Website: crate-barrel
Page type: account-selection
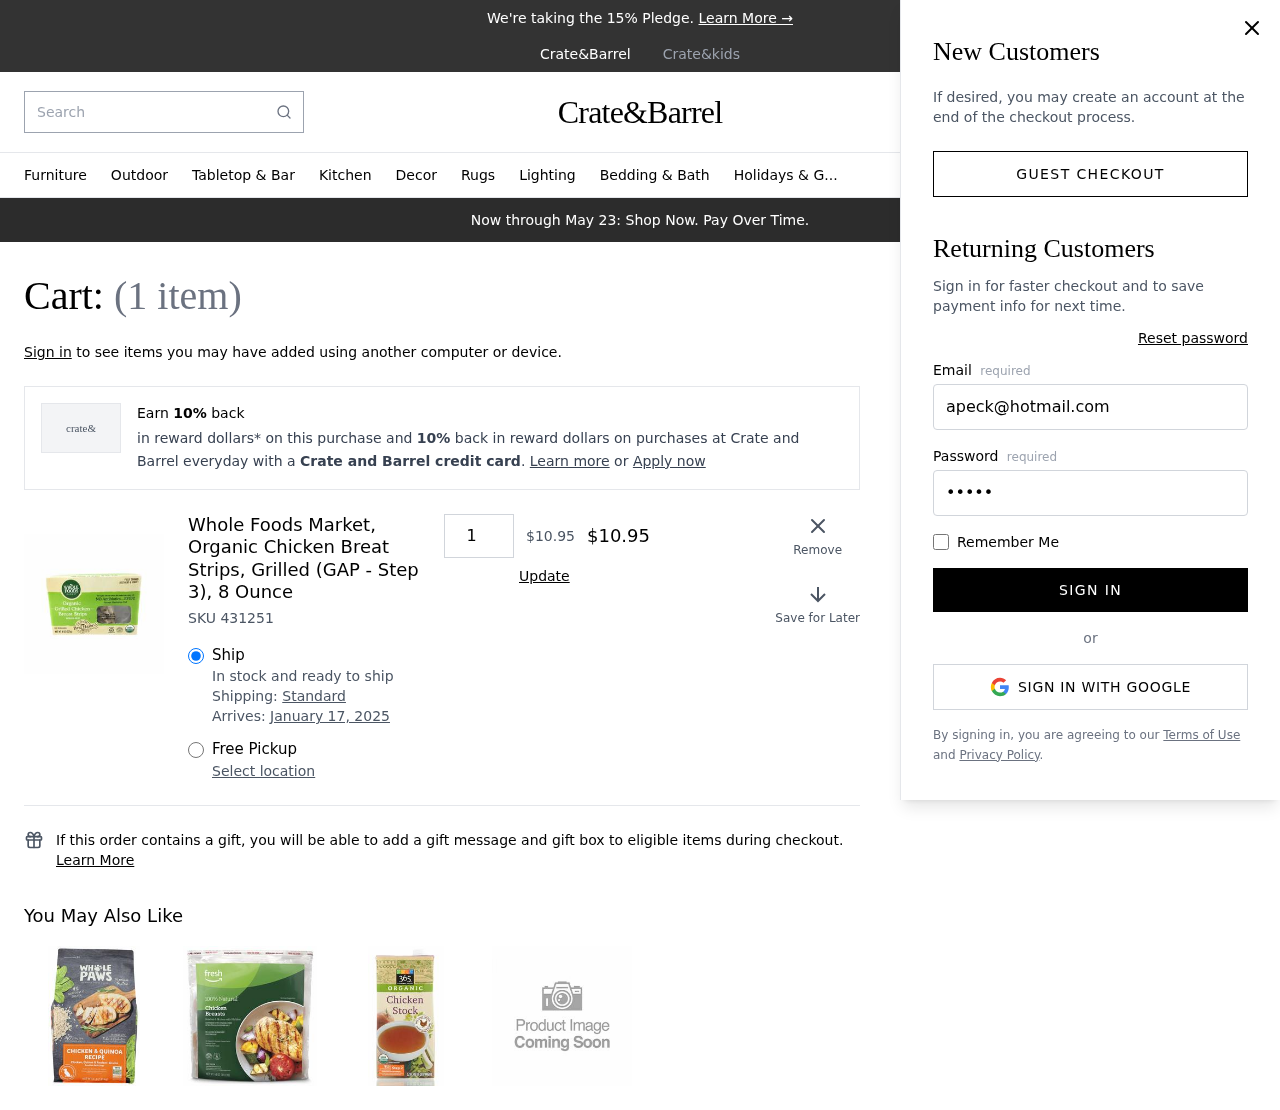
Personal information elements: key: PII_EMAIL
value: apeck@hotmail.com
Product elements: key: PRODUCT1_NAME
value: Whole Foods Market, Organic Chicken Breat Strips, Grilled (GAP - Step 3), 8 Ounce
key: PRODUCT1_PRICE
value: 10.95
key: PRODUCT1_QUANTITY
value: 1
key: PRODUCT1_SKU
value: SKU 431251
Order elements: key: ORDER_NUM_ITEMS
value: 1
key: ORDER_DELIVERY_DATE
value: January 17, 2025
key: ORDER_SUBTOTAL
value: $10.95
Search elements: key: HEADER_SEARCH
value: Search